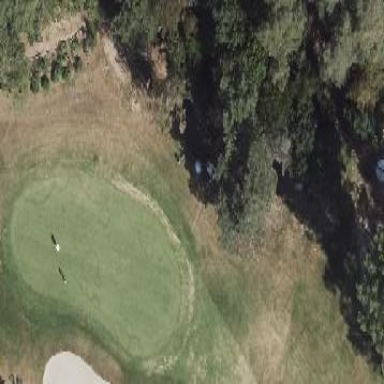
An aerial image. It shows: Golf green.